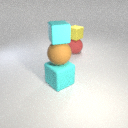
small cyan rubber cube above large brown rubber sphere